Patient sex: F
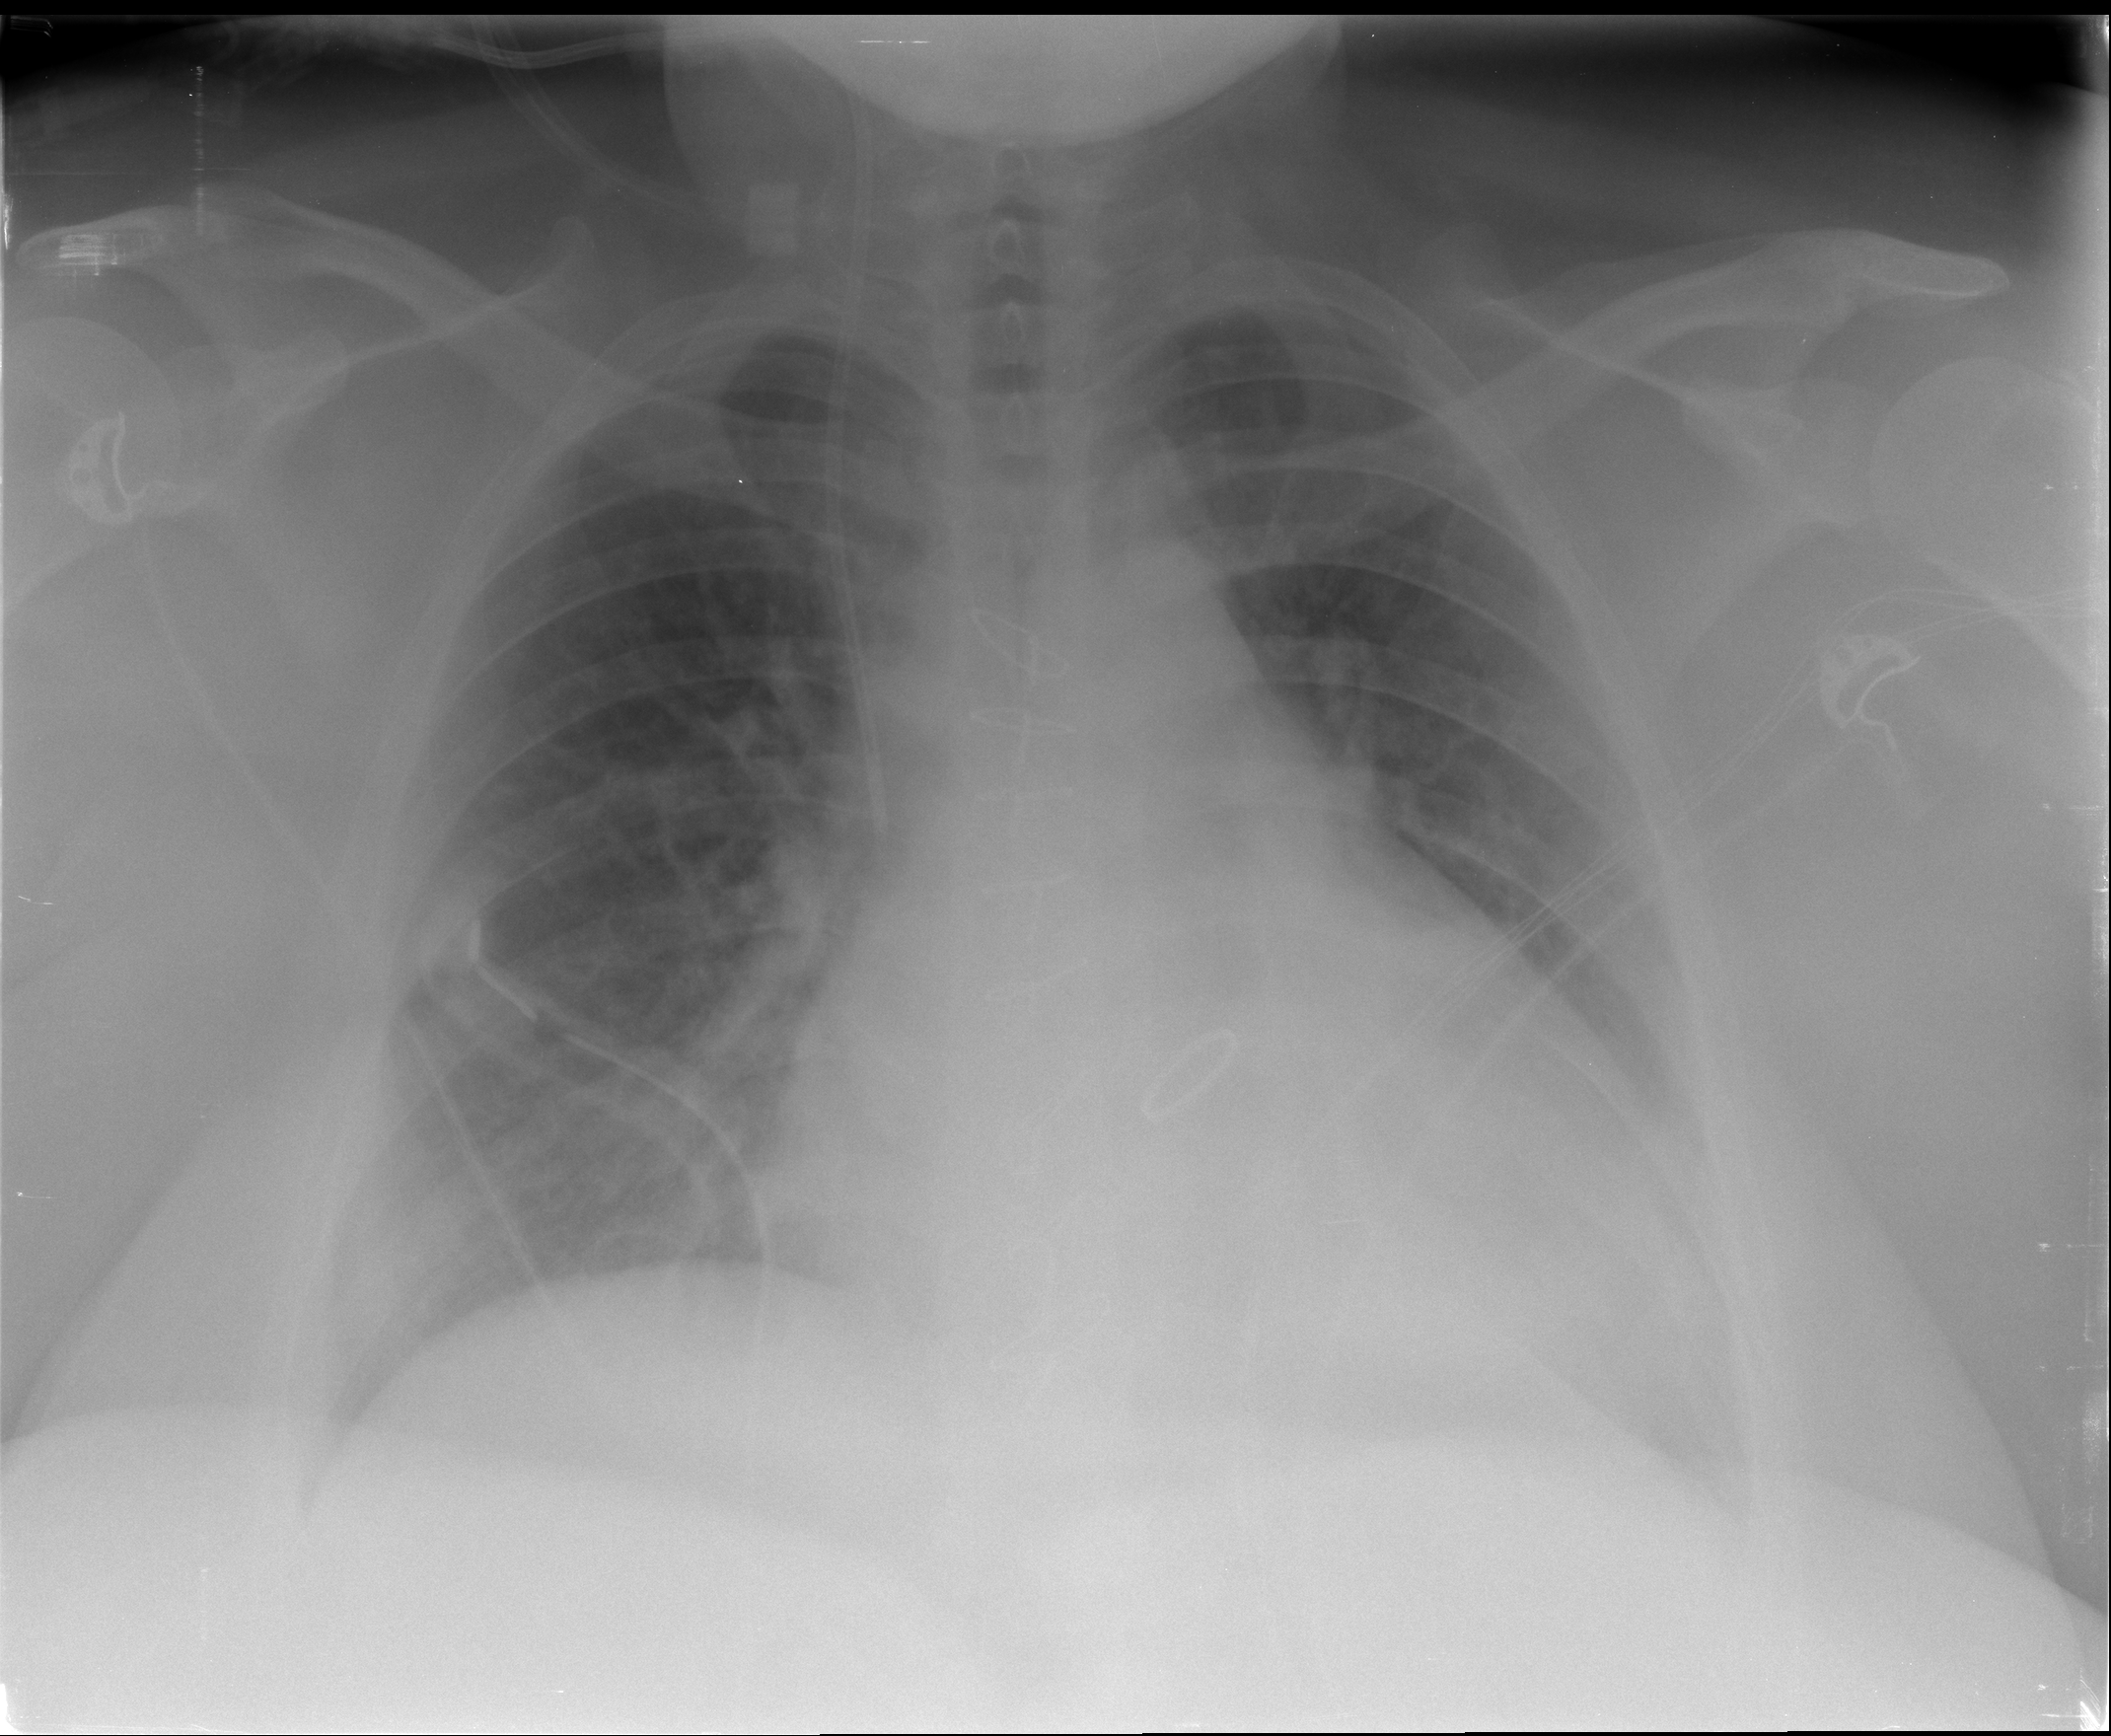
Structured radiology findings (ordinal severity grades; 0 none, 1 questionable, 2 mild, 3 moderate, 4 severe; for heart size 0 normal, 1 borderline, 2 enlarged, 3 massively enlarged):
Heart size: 2
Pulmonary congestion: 2
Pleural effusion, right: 2
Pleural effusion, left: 2
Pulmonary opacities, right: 0
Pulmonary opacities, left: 0
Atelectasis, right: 2
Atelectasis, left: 2